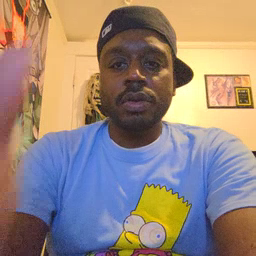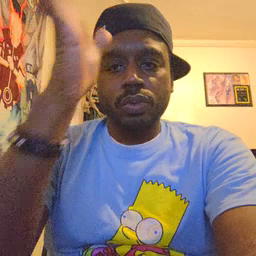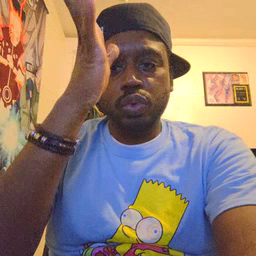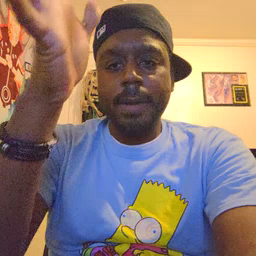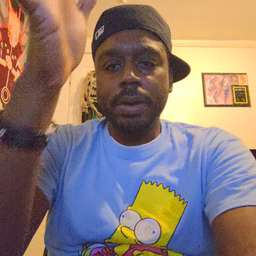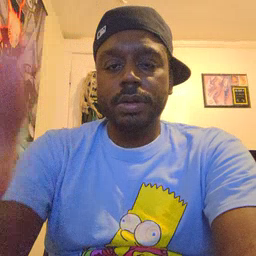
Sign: grandpa